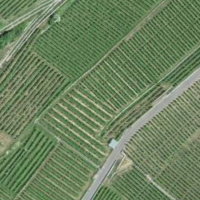
EUNIS habitat code: 40
Species observed at this site:
Artemisia vulgaris